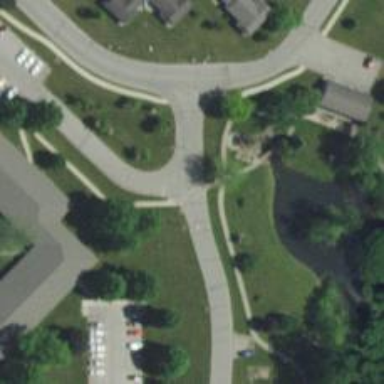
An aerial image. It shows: Marked road crossing.